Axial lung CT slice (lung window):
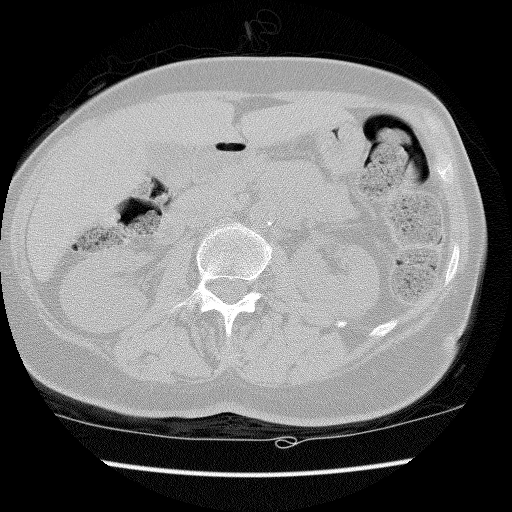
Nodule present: no